Question: I am trying to generate the following graph:

Up until now I managed to do the following:
> >
close all
figure(1)
x=-12:0.3:12;
y=gaussmf(x,[3 3]);
xlim([-12,12])
plot(x,y,'go-','LineWidth',2)
y1=gaussmf(x,[3 -3]);
xlim([-15,15])
hold on
plot(x,y1,'b-s','LineWidth',2)
hold on
line([-3,-3],[1,0],'color','black','LineWidth',2);
hold on
line([3,3],[1,0],'color','black','LineWidth',2);
I didn't manage to adjust the x axis so it will mark the values -12:3:12 instead of -15:5:15.
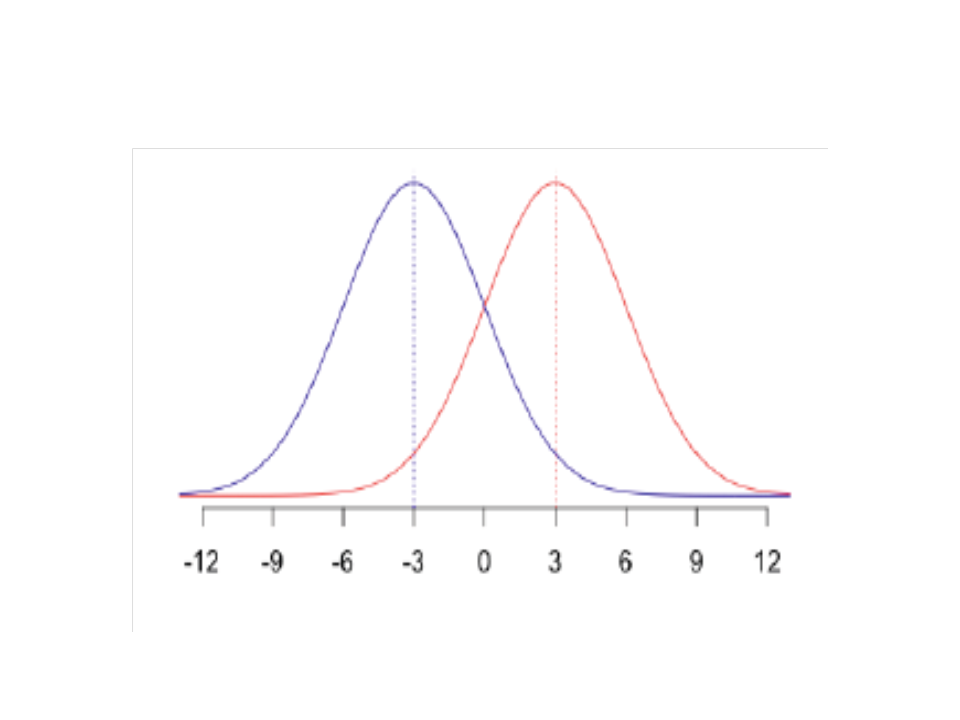
Answer: You're wanting your tick locations in different places? You can set them manually by changing the 'Xtick' property of your graphics object, as in
'''
set(gca,'xtick', -12:3:12)
'''